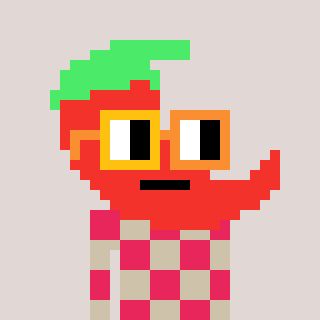
a pixel art character with square yellow and orange glasses, a chilli-shaped head and a bege-colored body on a warm background